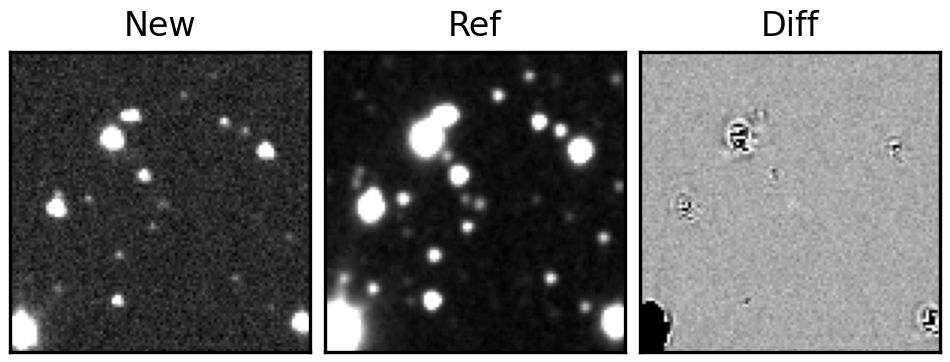
Label: real